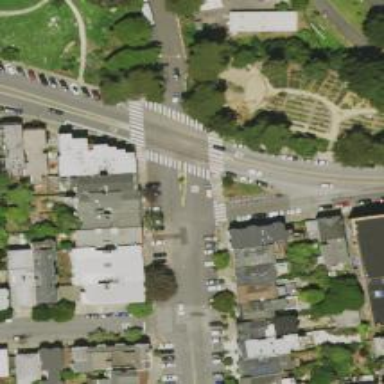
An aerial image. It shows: Marked road crossing.